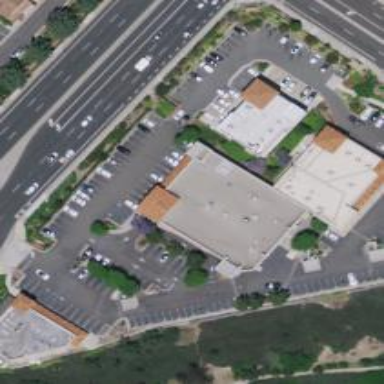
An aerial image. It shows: Pharmacy.